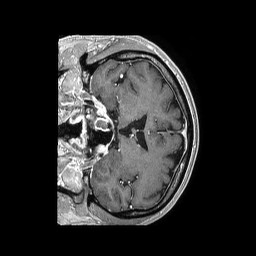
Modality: T1w
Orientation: coronal
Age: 68
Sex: male
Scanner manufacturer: philips
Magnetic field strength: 1.5 T
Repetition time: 0.007816 s
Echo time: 0.003612 s